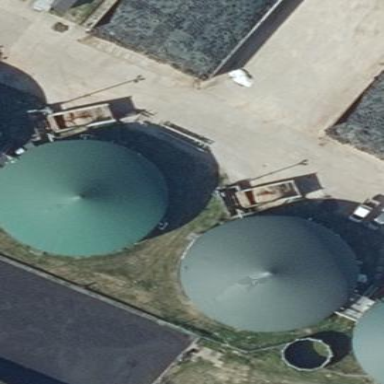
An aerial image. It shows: Round-shaped covered reservoir serving as digester building with power generator.